Question: When I 'Product > Analyze' the clang analyzer gives me a memory leak I do not understand. It says that I am leaking in the second line something what was initialized in the first line of the following code
'''
[[testView newScore] setText: [NSString stringWithFormat: @"+%d", addScore]];
[[testView newScore] setTextColor: [UIColor greenColor]];
'''
As Instruments isn't working right now (I am using Xcode 4.1 with SDK 4.3) I can't investigate this leak any further.
Do you see why this could be a memory leak. The property 'newScore' is defined like this:
'''
@property (nonatomic, retain) UILabel *newScore;
'''
and 'testView' is a subclass of 'UIView'.
Edit: Screenshot of the analyzer output:

Thank you for reading!
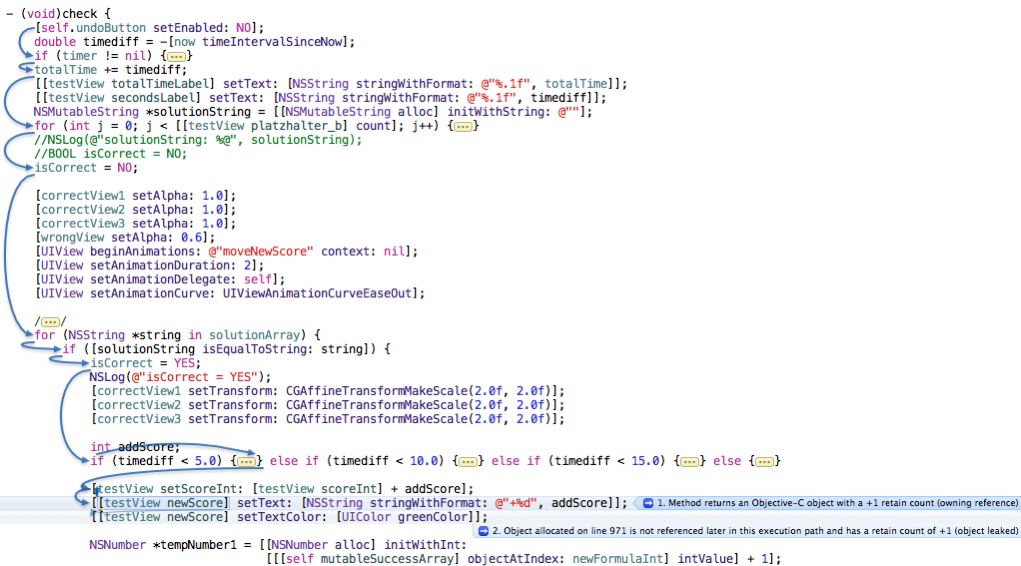
Answer: Can you post a screenshot of the analyzer output (i.e. the blue arrows pointing to the problematic control flow)?
---
Derp; I missed the obvious. Sorry. The method is named 'newScore' and the 'new*' prefix indicates to the compiler that the object returned is +1 retain count.
Rename the method and all will be well.